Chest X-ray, PA view. Patient: 59 years old, sex F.
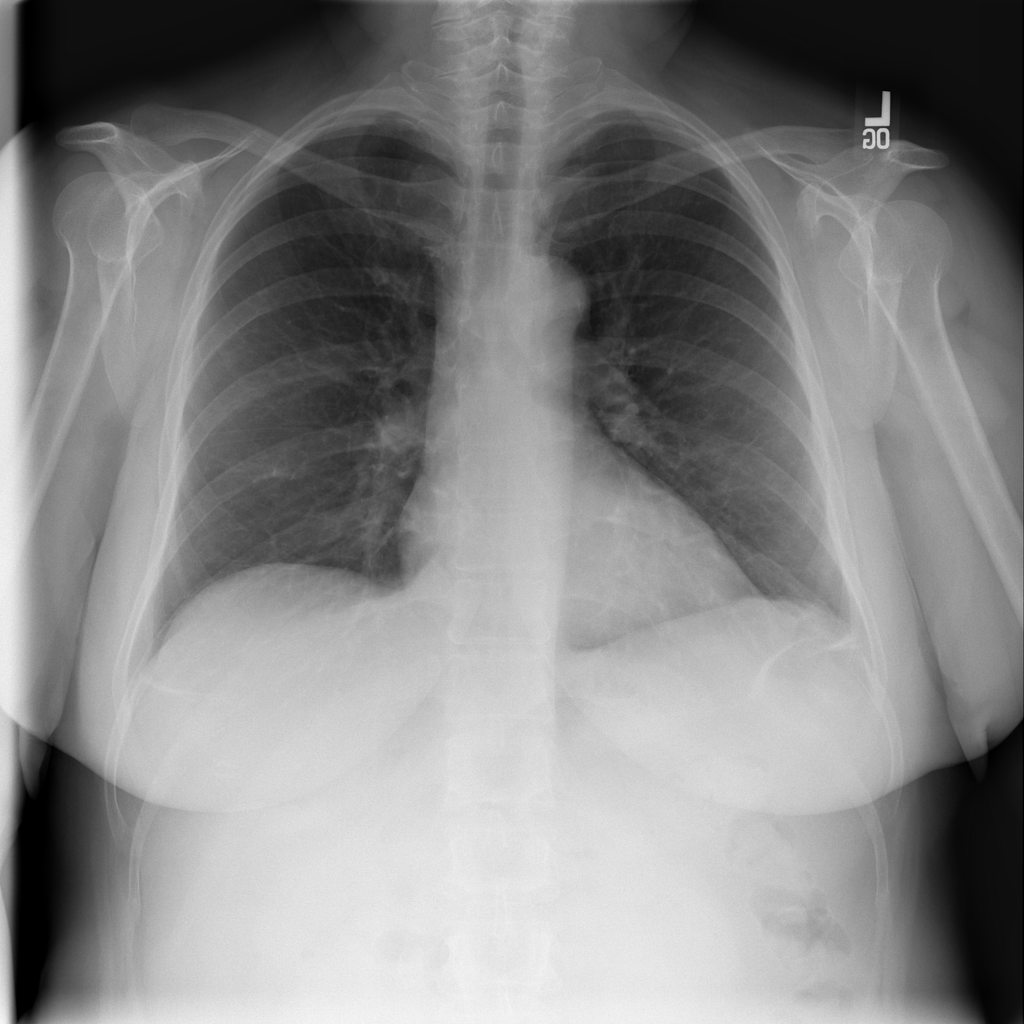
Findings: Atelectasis